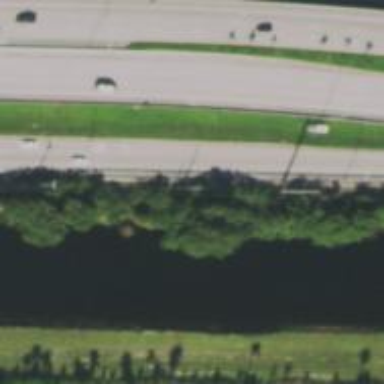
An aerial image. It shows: Trunk link highway.